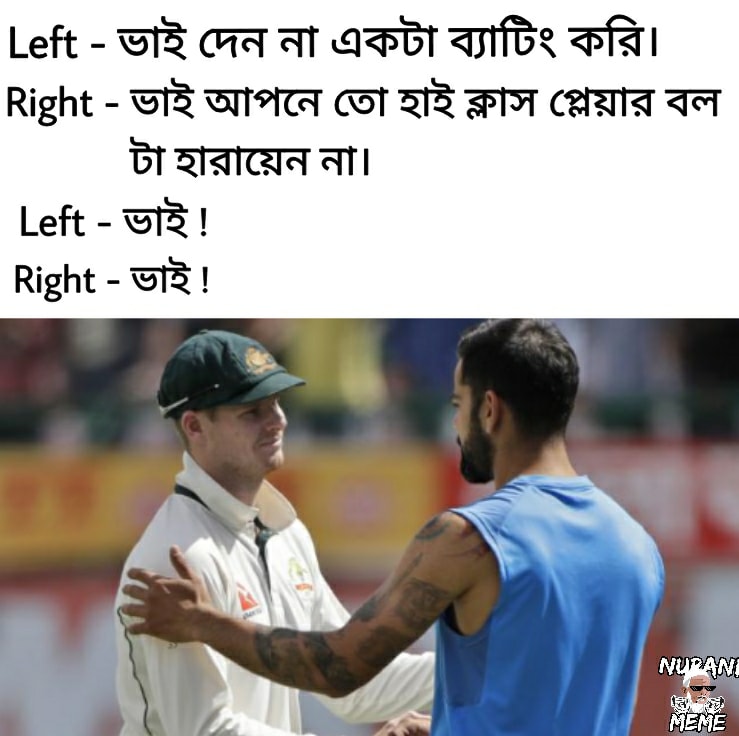
Caption: Left - ভাই দেন না একটা ব্যাটিং করি ।  Right-  ভাই আপনে তো হাই ক্লাস প্লেয়ার বল টা হারায়েন না ।  Left-  ভাই  !   Right-  ভাই !
Label: non-hate